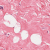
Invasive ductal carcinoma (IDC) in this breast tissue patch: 0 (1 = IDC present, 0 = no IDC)